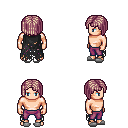
a pixel art fantasy rpg character, male body template, human, light skin, black tattered cape, magenta pants, white blonde pageboy hairstyle, white slippers, four views (front, back, left, right), 2x2 character sprite sheet, small pixel art, hard edges, no anti-aliasing